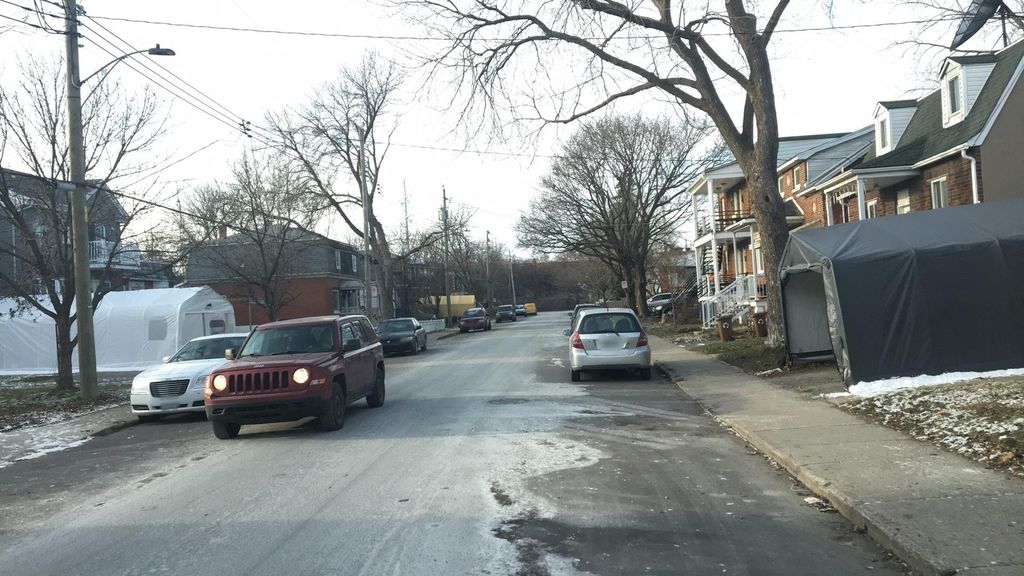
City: montreal